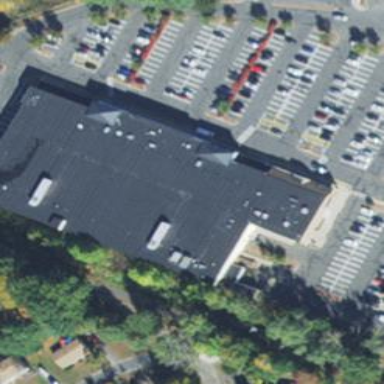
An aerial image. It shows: Retail building housing supermarket.